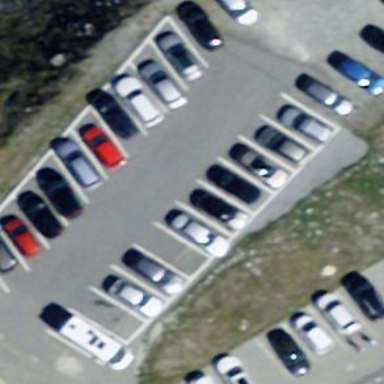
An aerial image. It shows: Parking area with surface.